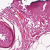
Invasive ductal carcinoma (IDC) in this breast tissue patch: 0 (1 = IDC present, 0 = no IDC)